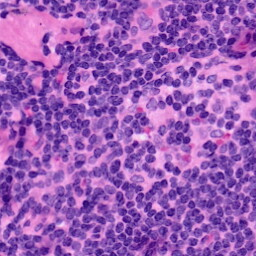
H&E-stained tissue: LymphNode